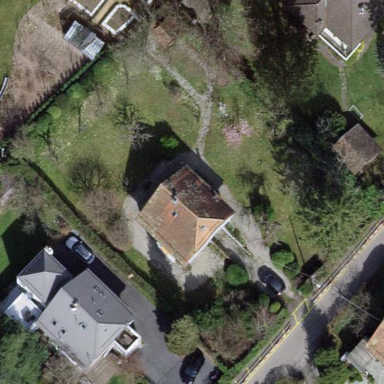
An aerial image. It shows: Garden surrounded by fence.